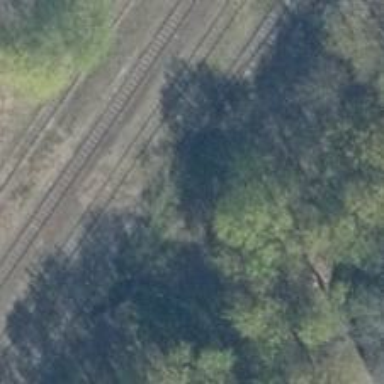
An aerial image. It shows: Railway switch.